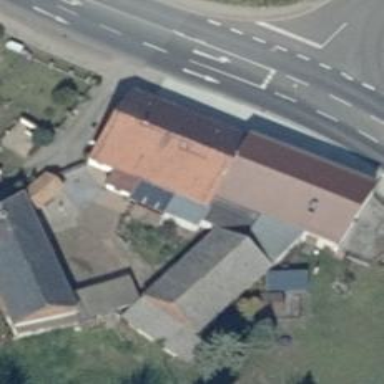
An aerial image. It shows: House with gabled roof oriented along the building.